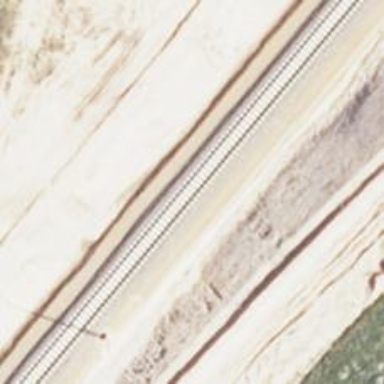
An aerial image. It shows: Railway track with contact line for electrification.